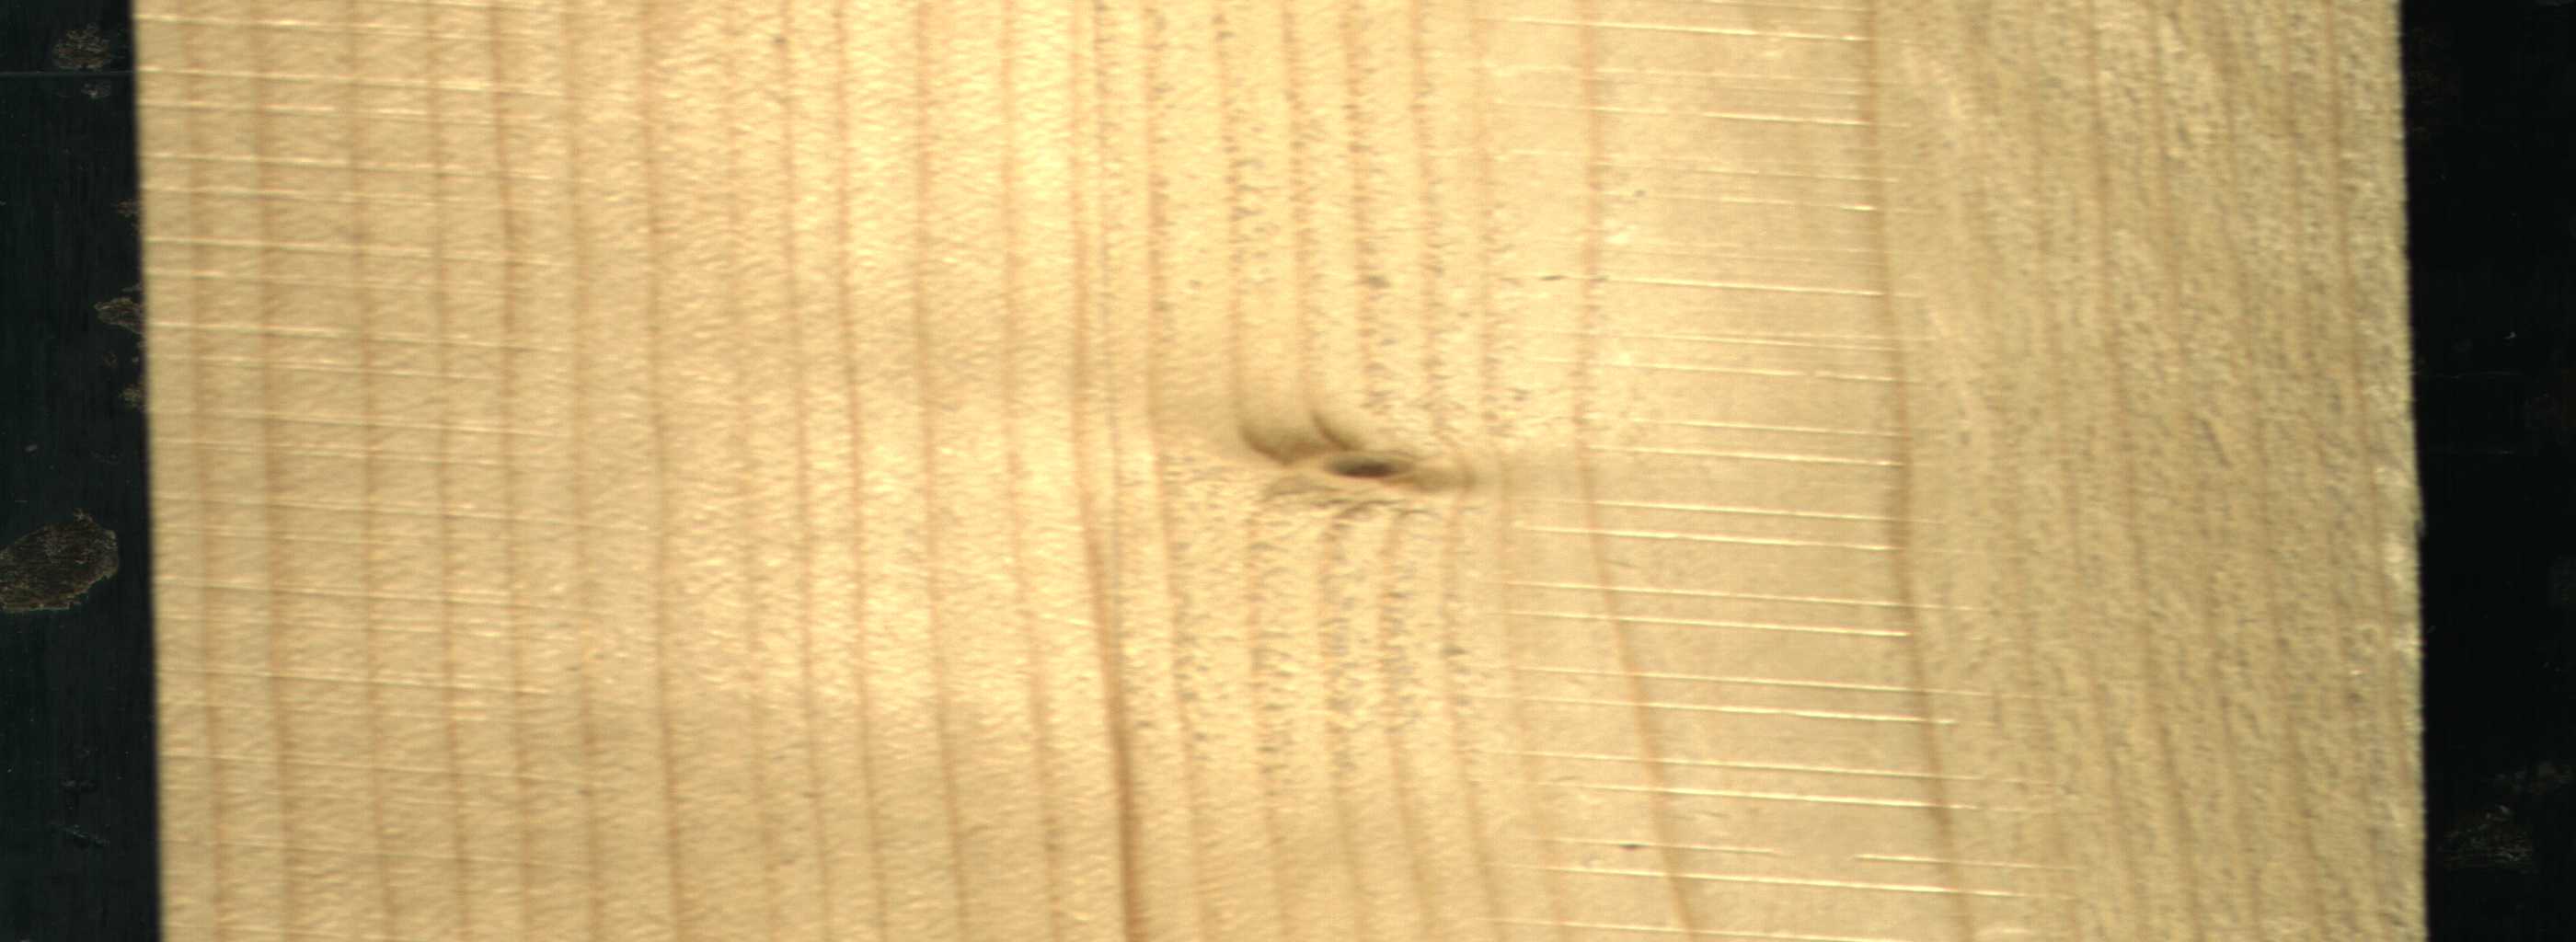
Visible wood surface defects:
Live_Knot